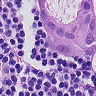
Metastatic tissue present: yes